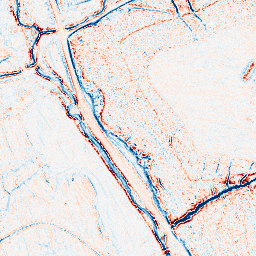
Category: edge_preserving
Decomposition family: anisotropic_diffusion
Decomposition parameters: iterations: 5
kappa: 50
gamma: 0.2
Upsampling method: lanczos
Upsampling parameters: scale: 4
Upsampling scale: 4